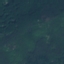
Land use / land cover: Forest